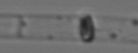
Label: Dactyliosolen_blavyanus